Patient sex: M
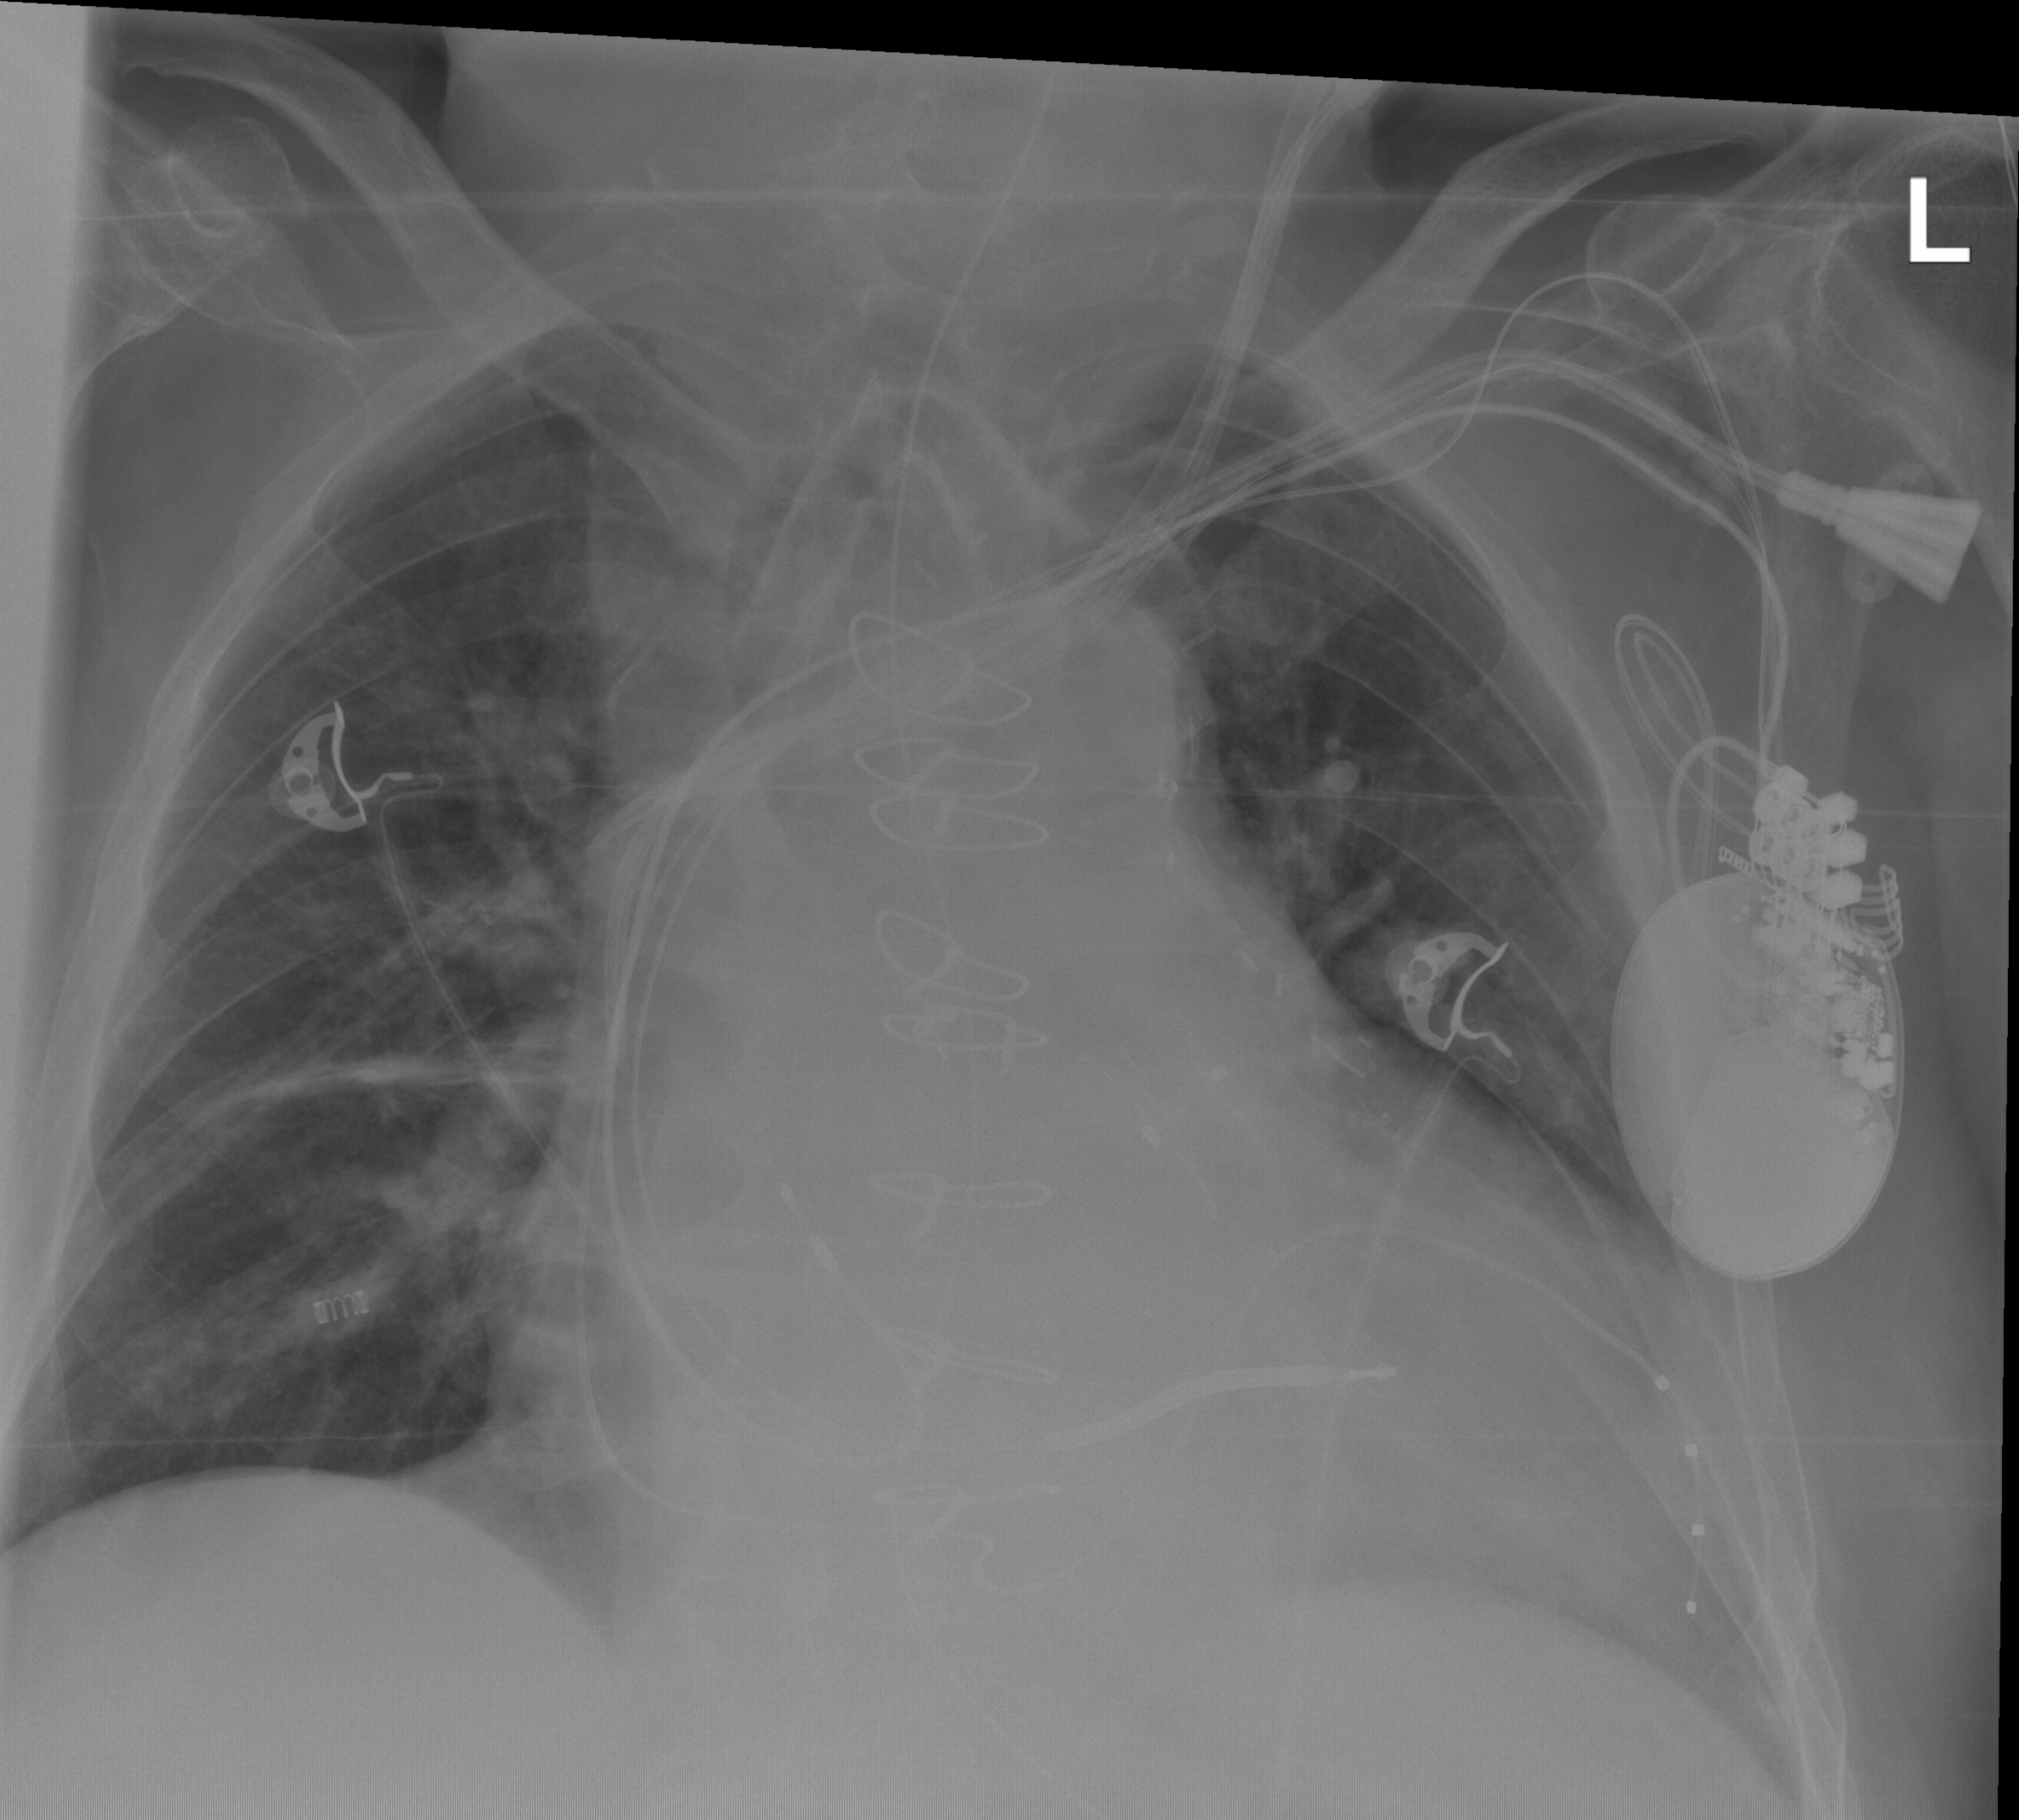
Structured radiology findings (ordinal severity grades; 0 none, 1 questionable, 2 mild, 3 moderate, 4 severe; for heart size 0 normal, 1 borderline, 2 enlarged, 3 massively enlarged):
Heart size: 2
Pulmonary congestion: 0
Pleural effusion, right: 0
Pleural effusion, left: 0
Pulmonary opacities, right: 0
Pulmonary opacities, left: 0
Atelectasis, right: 2
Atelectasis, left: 0